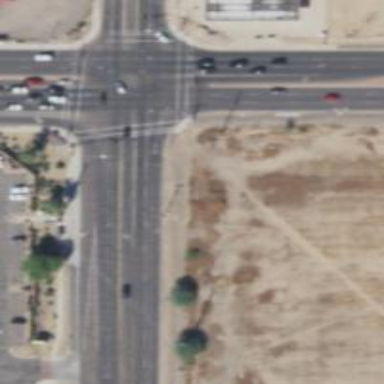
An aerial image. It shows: Solid stop line on the road.